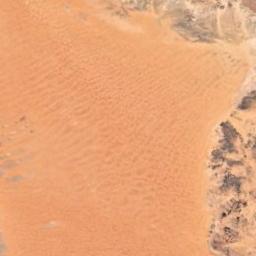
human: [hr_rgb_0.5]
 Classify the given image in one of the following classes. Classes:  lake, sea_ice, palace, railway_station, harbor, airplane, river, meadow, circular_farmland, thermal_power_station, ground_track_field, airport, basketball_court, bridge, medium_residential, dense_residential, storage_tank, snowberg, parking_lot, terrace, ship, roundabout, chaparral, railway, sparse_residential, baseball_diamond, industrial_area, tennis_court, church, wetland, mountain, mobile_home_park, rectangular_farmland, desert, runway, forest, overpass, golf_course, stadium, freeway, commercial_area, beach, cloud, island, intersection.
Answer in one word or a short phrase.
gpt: desert